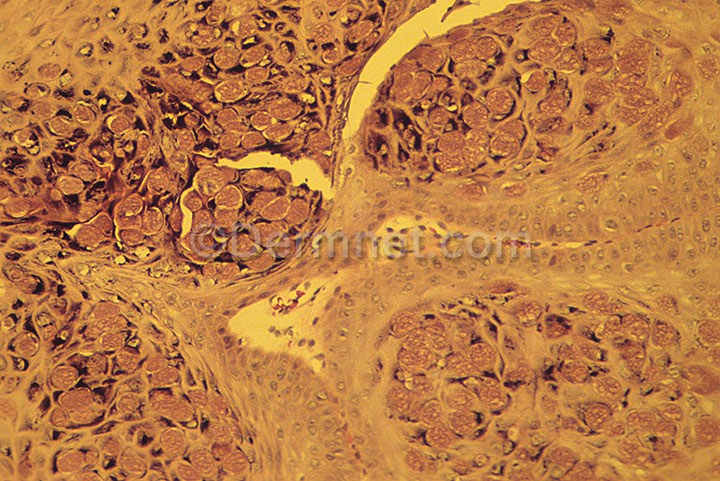
Disease: Herpes HPV and other STDs Photos